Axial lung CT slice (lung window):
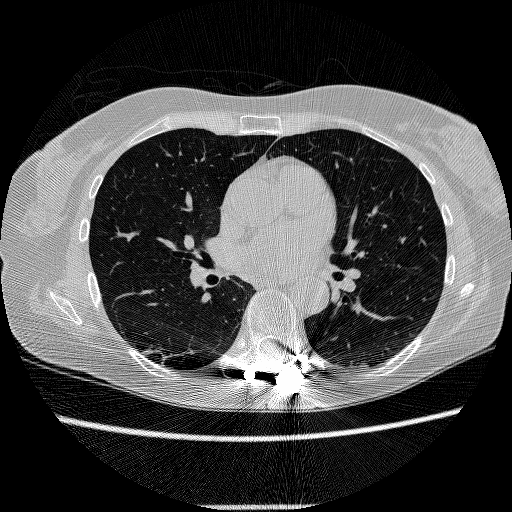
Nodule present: no